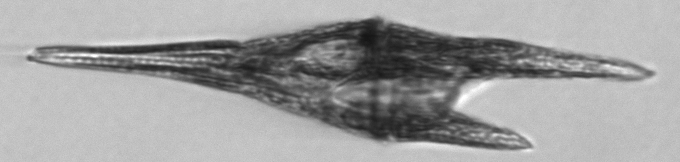
Label: Tripos_furca